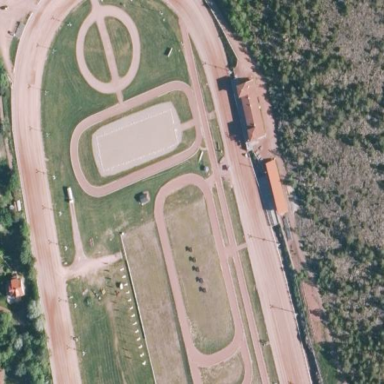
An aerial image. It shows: Track located within leisure land area.